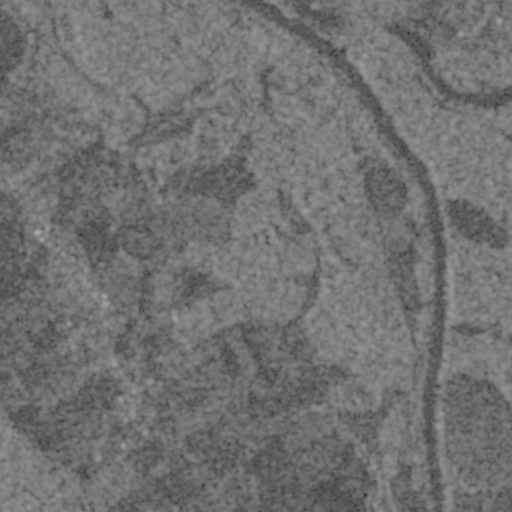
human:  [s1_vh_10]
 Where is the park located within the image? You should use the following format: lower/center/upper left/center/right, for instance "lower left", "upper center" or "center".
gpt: The park is located in the center left of the image.
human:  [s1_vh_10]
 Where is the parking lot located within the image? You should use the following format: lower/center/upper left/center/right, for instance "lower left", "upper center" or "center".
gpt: The parking lot is located in the center left of the image.
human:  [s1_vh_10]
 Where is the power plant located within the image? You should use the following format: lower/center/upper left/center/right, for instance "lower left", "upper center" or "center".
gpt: There is no power plant in the image.

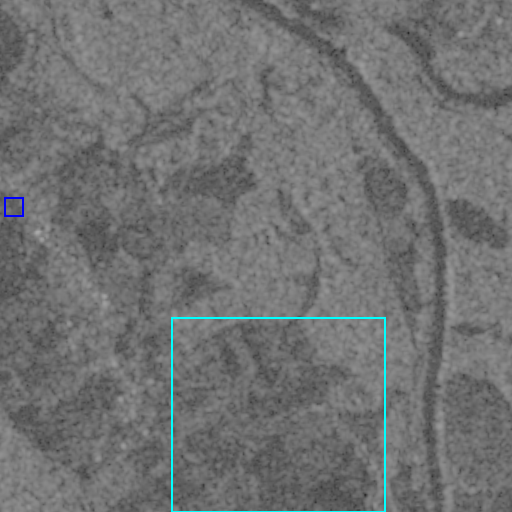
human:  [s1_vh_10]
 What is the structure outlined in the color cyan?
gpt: The structure outlined in cyan is a crop field.
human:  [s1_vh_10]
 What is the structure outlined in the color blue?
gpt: The structure outlined in blue is a park.
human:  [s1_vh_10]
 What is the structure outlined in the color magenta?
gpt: There is no magenta outline.